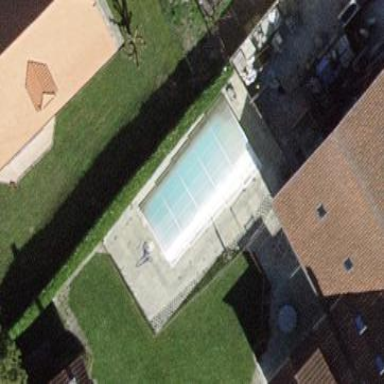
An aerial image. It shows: Swimming pool located in leisure land.